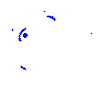
Particle: electron